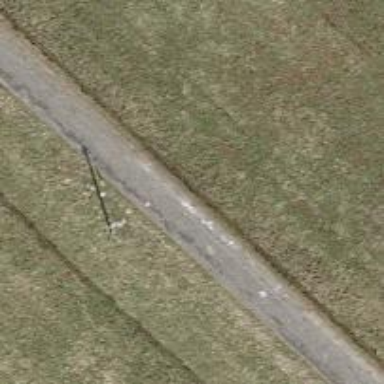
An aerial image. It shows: Power pole.